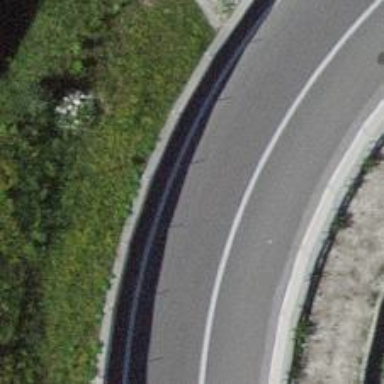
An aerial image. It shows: Asphalt motorway.